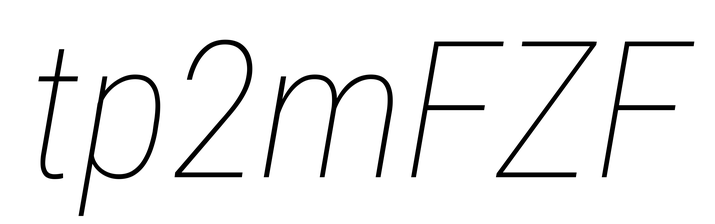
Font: Roboto-Italic_Condensed_Thin_Italic